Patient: sex F, age 68
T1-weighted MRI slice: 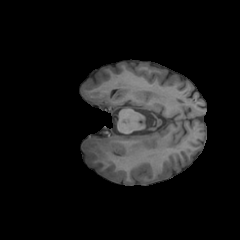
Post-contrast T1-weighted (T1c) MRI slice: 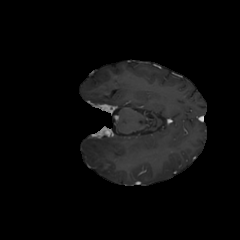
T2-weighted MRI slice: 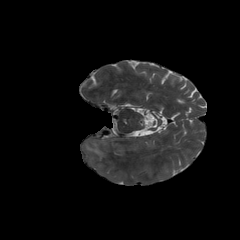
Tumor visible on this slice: yes
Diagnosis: Glioblastoma, IDH-wildtype
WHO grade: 4